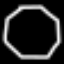
Label: octagon